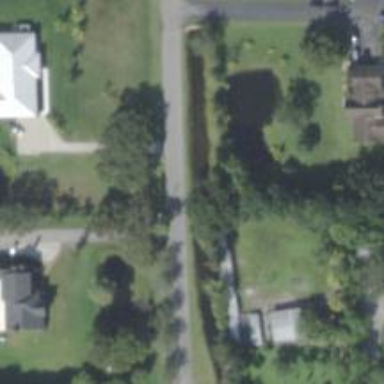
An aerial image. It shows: Driveway leading to service road.